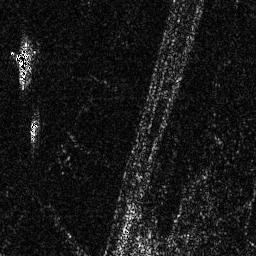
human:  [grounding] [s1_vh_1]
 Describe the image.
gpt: In the satellite image, there is  <ref>1 medium ship </ref> <box>[[5, 14, 13, 33, 0]]</box> located at top left.